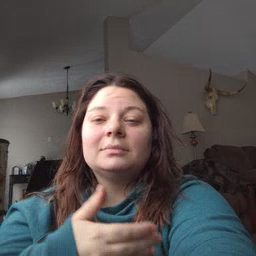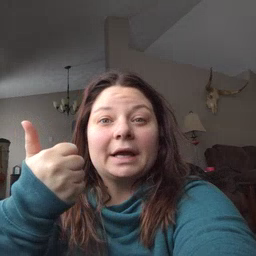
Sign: better